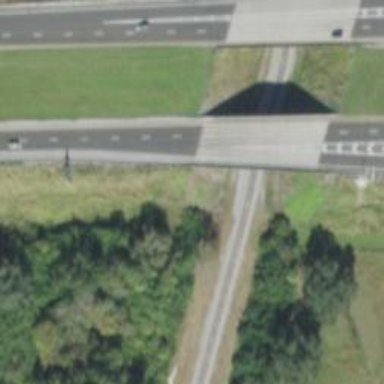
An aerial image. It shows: Motorway_link with asphalt surface. The junction is of diamond type.